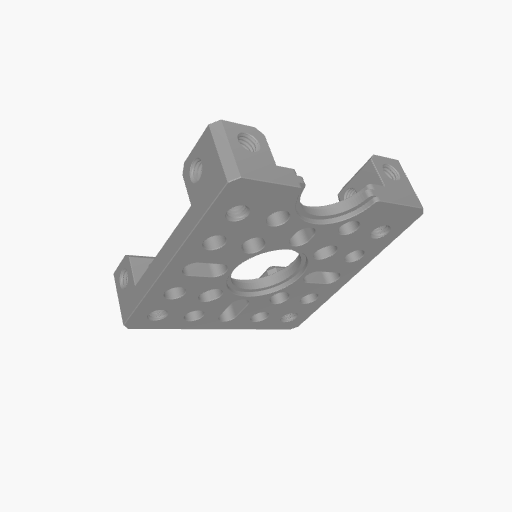
Part: QuadBlockPatternMount43-t5